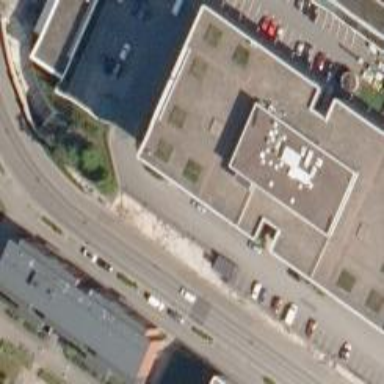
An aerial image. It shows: Public hall.